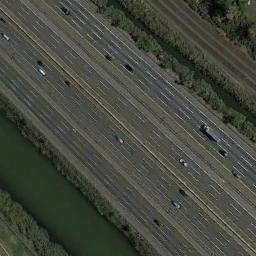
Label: freeway